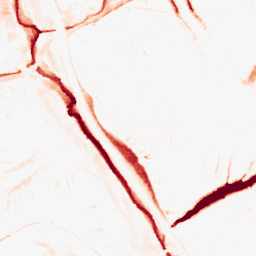
Category: morphological
Decomposition family: tophat
Decomposition parameters: size: 10
mode: black
Upsampling method: sinc_blackman
Upsampling parameters: scale: 8
kernel_size: 16
Upsampling scale: 8